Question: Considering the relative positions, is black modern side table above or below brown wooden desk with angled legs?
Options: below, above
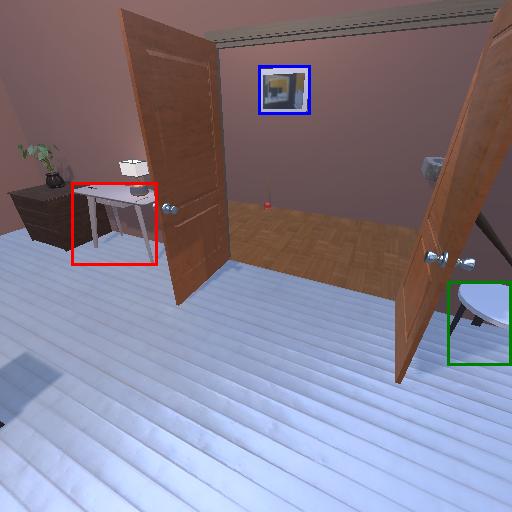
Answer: below